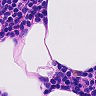
Metastatic tissue present: no